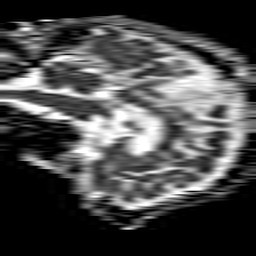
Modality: ADC
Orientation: sagittal
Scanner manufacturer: philips
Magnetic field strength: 1.5 T
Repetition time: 4.6 s
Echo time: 0.08528 s